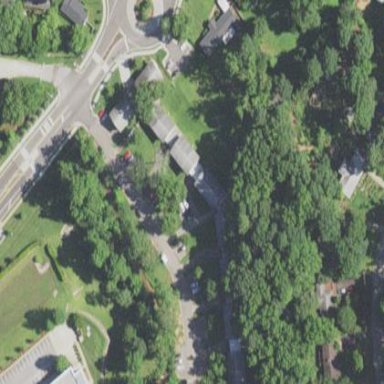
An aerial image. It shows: Residential building.